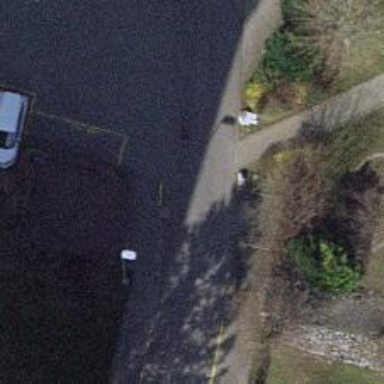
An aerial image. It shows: Cobblestone footway.